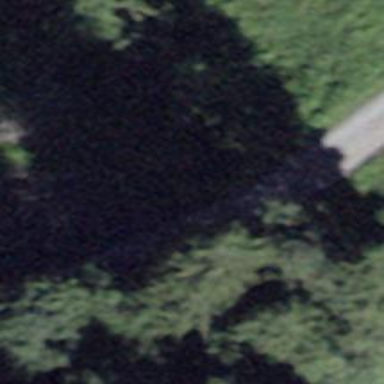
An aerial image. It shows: Culvert tunnel.